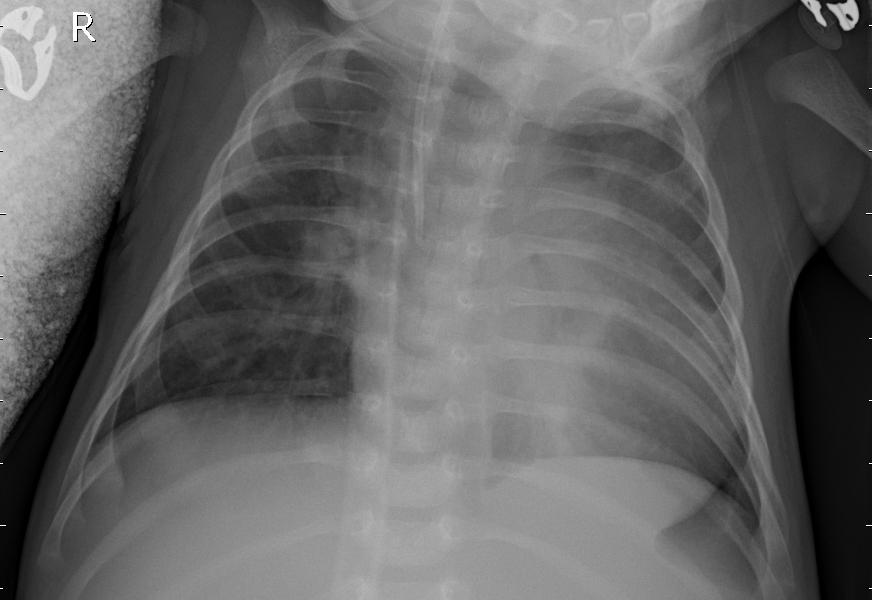
Diagnosis: PNEUMONIA